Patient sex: F
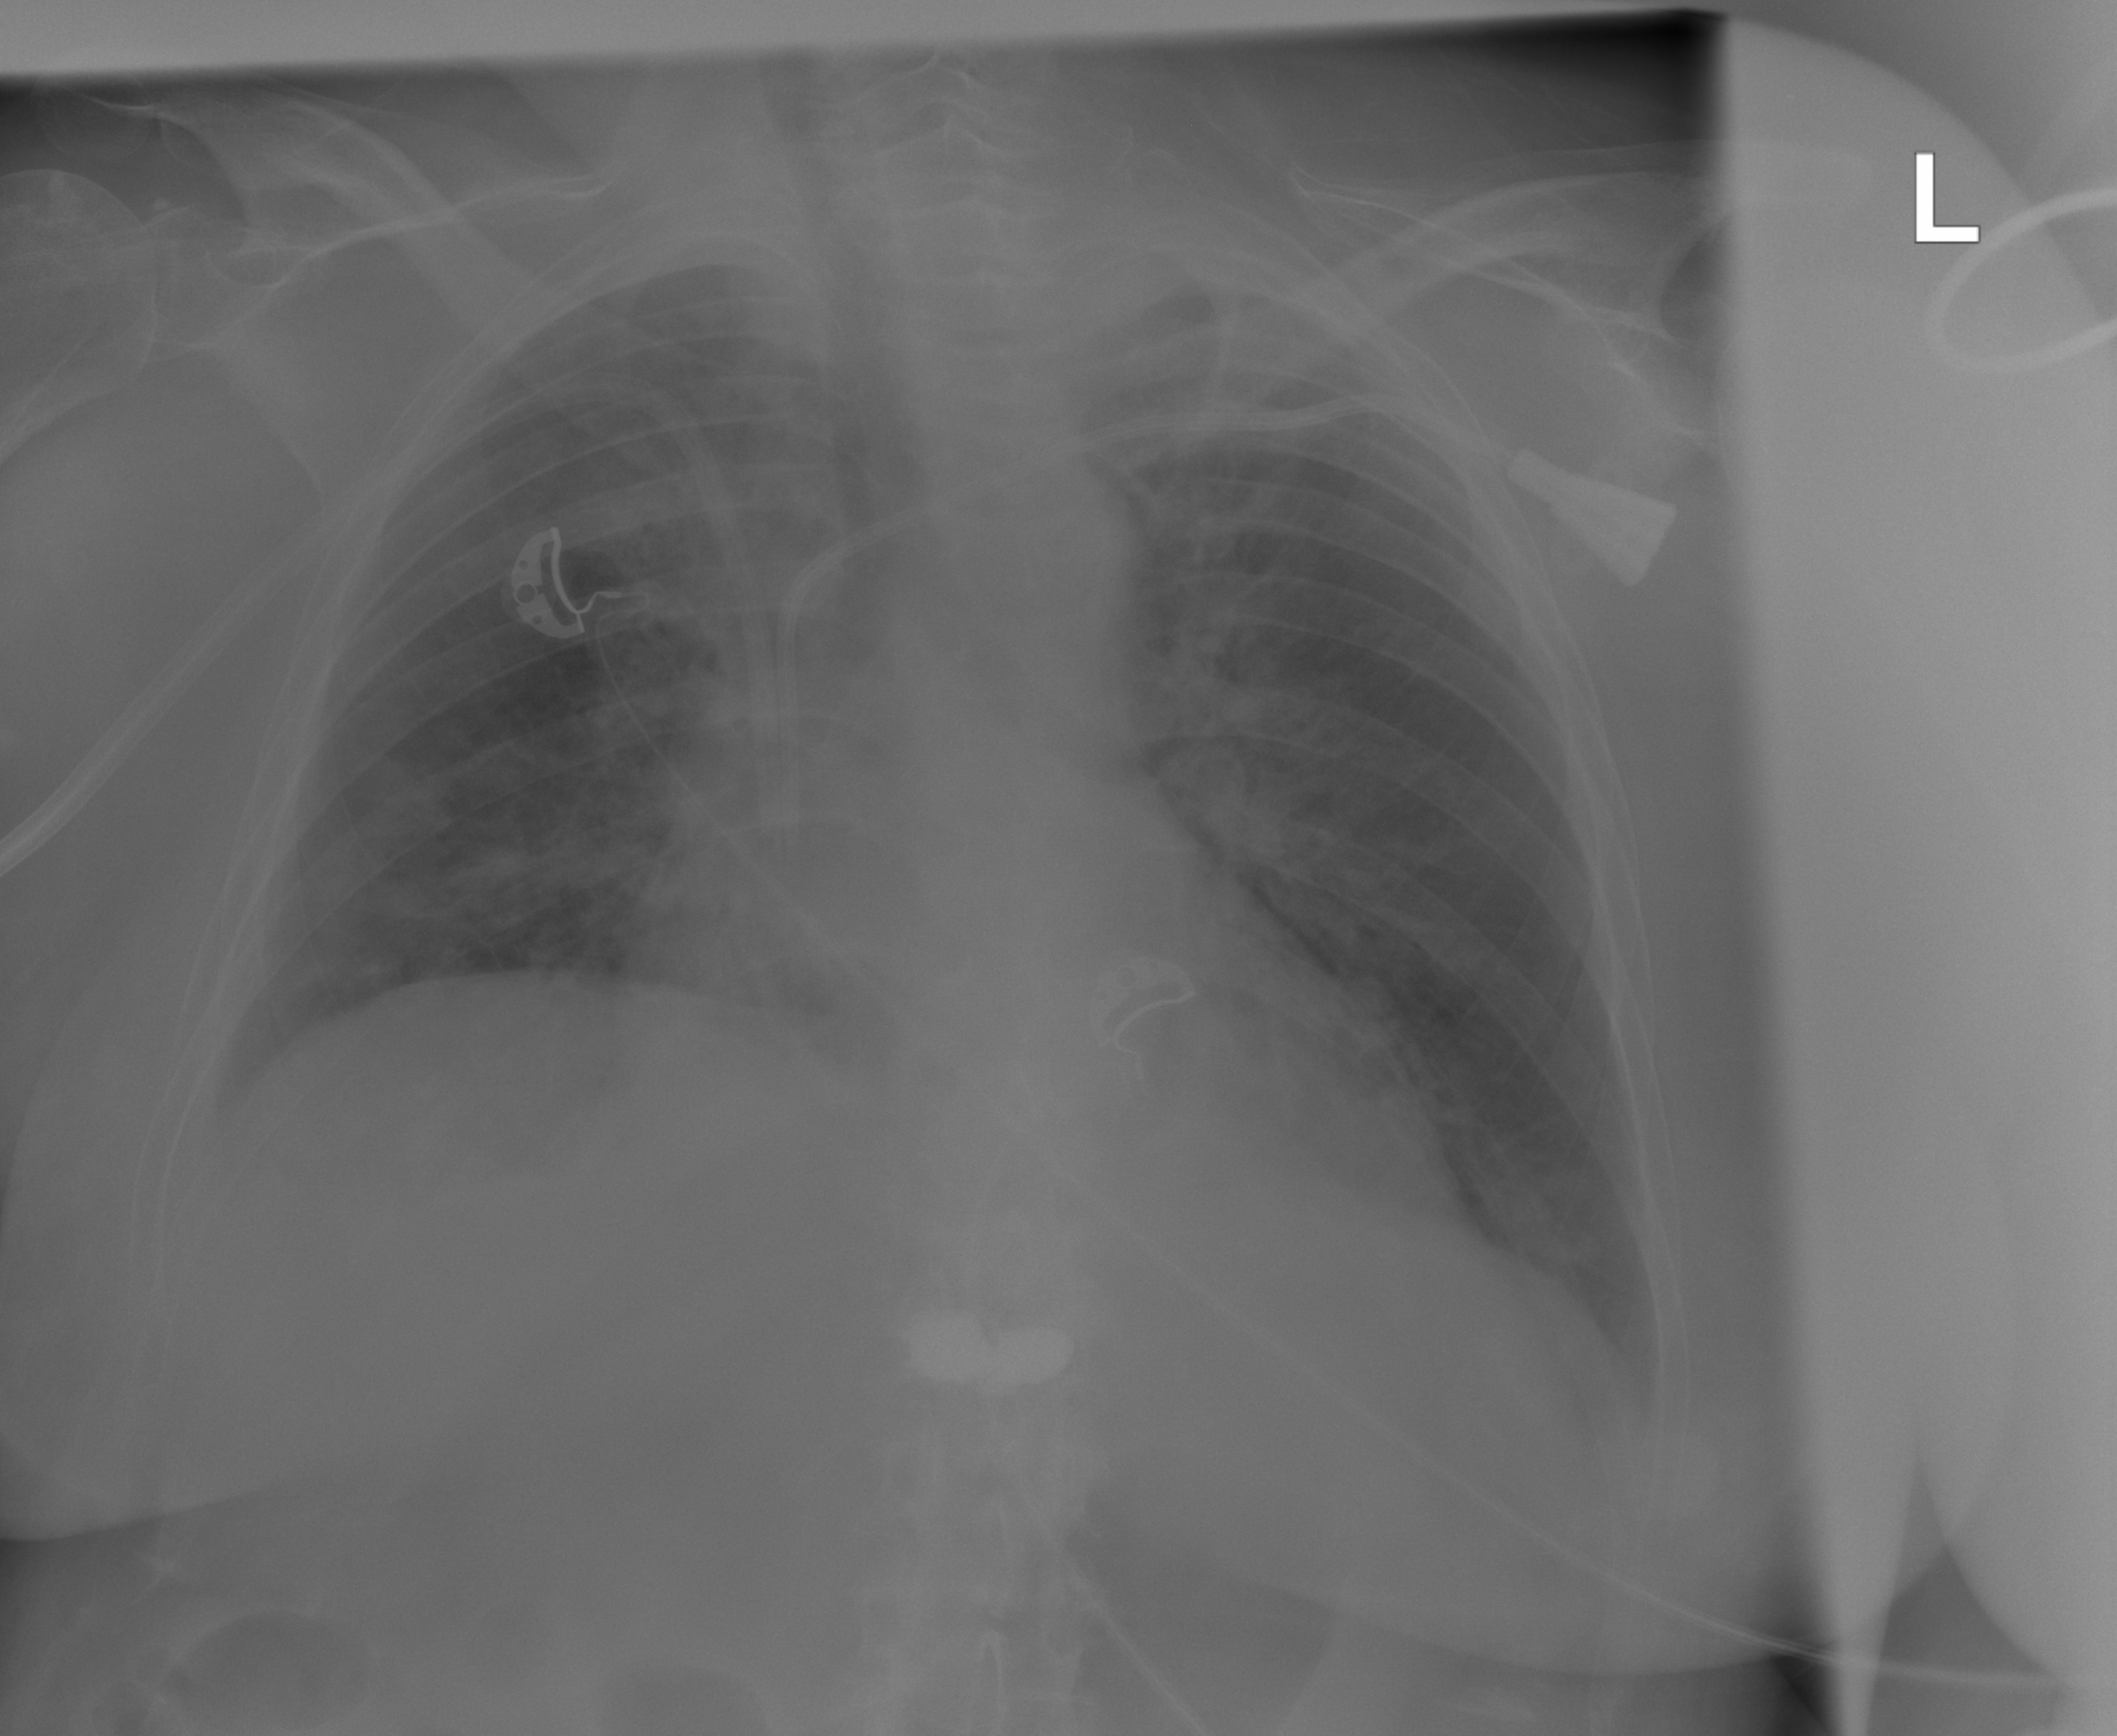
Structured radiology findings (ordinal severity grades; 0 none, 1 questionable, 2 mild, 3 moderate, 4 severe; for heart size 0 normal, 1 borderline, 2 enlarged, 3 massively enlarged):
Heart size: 2
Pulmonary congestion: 3
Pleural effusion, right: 0
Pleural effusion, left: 0
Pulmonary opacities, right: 2
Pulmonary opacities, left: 2
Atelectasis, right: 0
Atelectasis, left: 0